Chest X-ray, PA view. Patient: 48 years old, sex M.
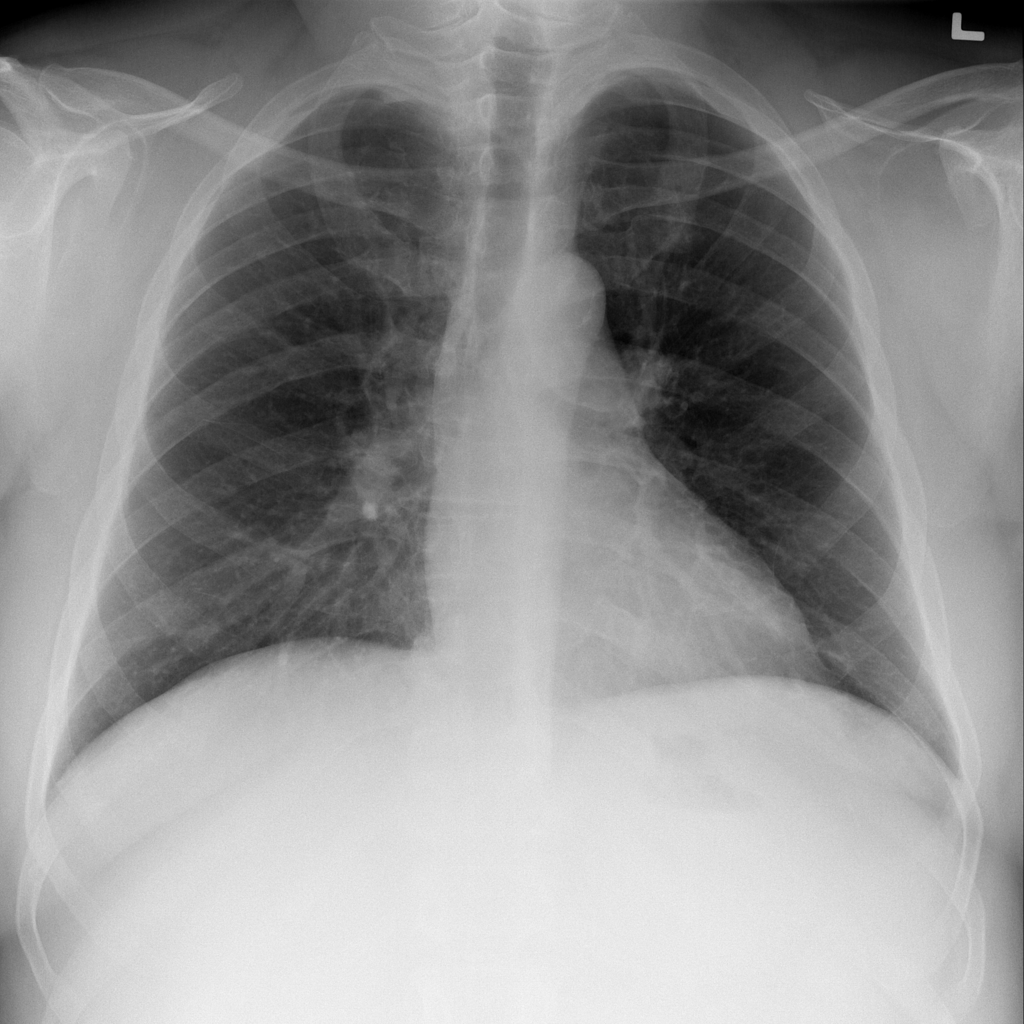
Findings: Infiltration